Field crop: maize
Growth stage: 2
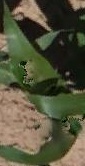
Species: maize